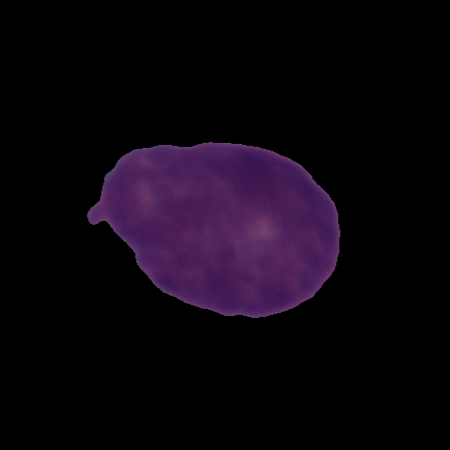
Label: cancer